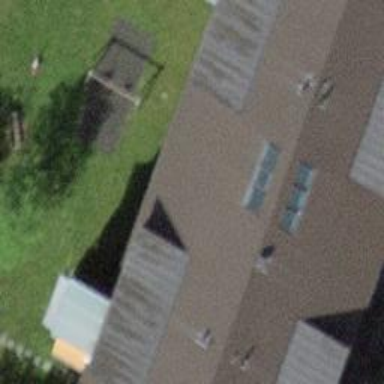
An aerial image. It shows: Gabled roof on building that houses apartments.